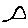
Label: triangle